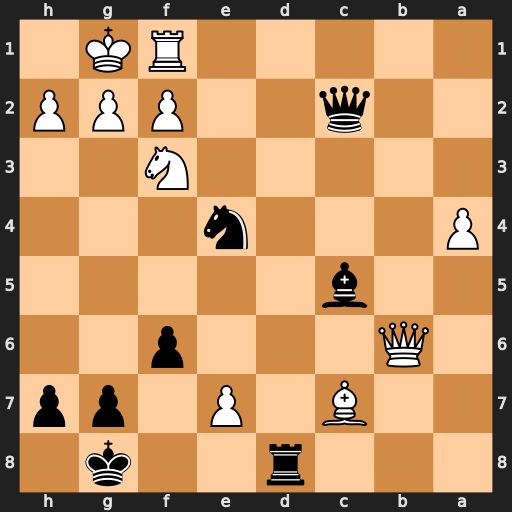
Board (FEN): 3r2k1/2B1P1pp/1Q3p2/2b5/P3n3/5N2/2q2PPP/5RK1
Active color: b
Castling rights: -
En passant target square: -
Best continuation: Qxf2+ Rxf2 Rd1+ Ne1 Rxe1#